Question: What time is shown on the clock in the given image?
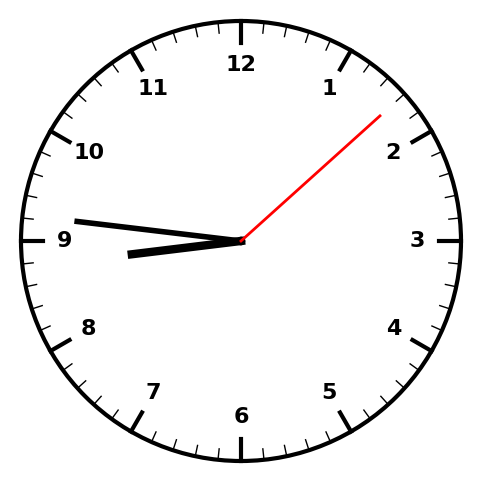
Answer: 08:46:08